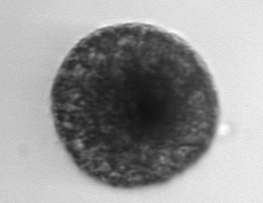
Label: Vicicitus_globosus